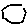
Label: hexagon